Question: I referred the question <URL>
which comes close to my requirement. I just needed two concentric circles one inside the other inner one with radius scaled to 300 mts and outer one with radius scaled to 500 mts.
I have been able to draw the two circles scaled in pixels on my screen using a transformation method that transformed distance in metres to corresponding pixel distances.
The next step is to draw a plus inside the circle; the lines being the diameters. Hence they will pass through the center and contain two points on the circle.
1)I have the lat long and pixel details of the center of the circle.
2)I know that the angle between the center and the either points on the circle need to be 90 degrees.
3)I must use canvas.drawLine().
But what would be the best way to get these points on the circle so that a line can be drawn through these three points.
Greatly appreciate your help.
EDIT:
I tried the following code after some searching
'''
//double degrees = 90.0;
//double radians = Math.toRadians(degrees);
//int x1 = (int) (500 * Math.cos(radians) + x);
//int y1 = (int) (500 * Math.sin(radians) + y);
//canvas.drawLine(x, y, x1, y1, mSelectionBrush);
canvas.drawLine(x, y-500, x, y+500, mSelectionBrush);
canvas.drawLine(x-500, y, x+500, y, mSelectionBrush);
'''
x,y are the coordinates of the center. 500 is the radius of the outer circle.
The output I see is this. The line extends below. Am I going the right way?

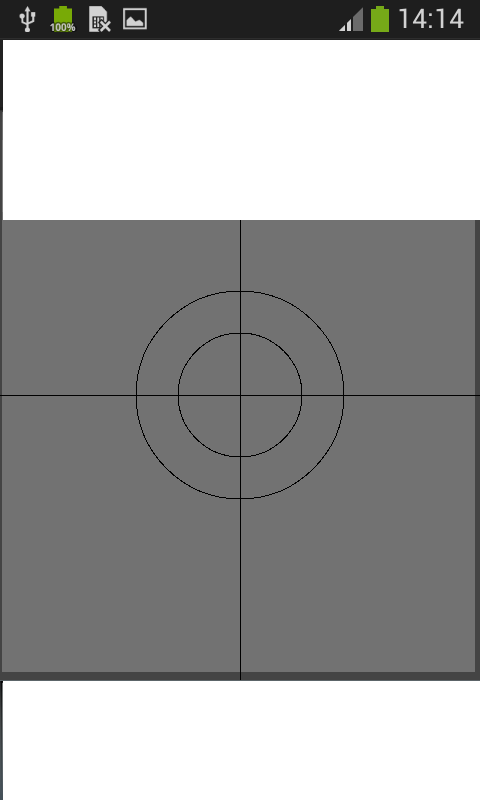
Answer: I think you're on the right track. Notice that only Y changes for the vertical line.
Assuming center is given by C(a,b)
So the end-points would be
'(a,b-r) and (a,b+r)'
For the horizontal line only x changes:
'(a-r,b) and (a+r,b)' would be the end-points.
r is the radius.